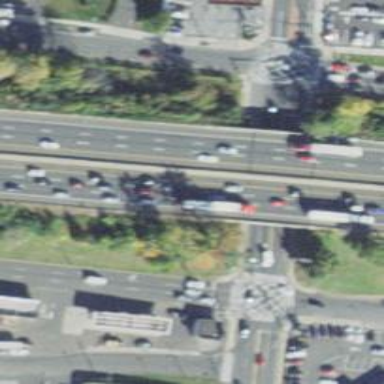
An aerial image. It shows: Asphalt motorway.